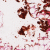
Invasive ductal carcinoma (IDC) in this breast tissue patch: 0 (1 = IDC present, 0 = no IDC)